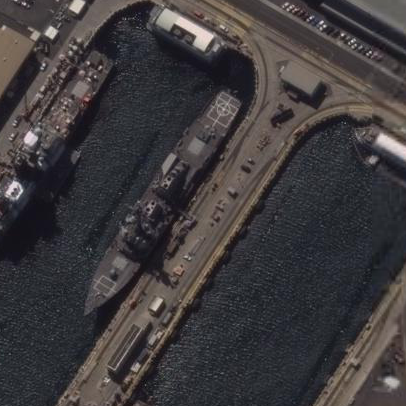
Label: destroyer